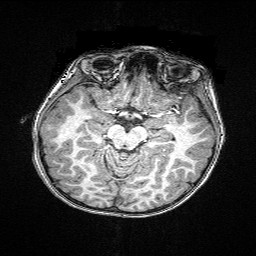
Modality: T1w
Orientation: coronal